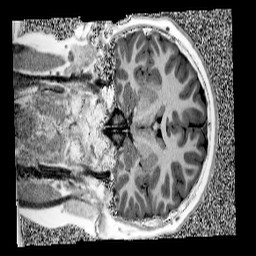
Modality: UNIT1
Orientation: coronal
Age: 10
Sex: male
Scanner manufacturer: siemens
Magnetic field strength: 3 T
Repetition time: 4 s
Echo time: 0.00299 s